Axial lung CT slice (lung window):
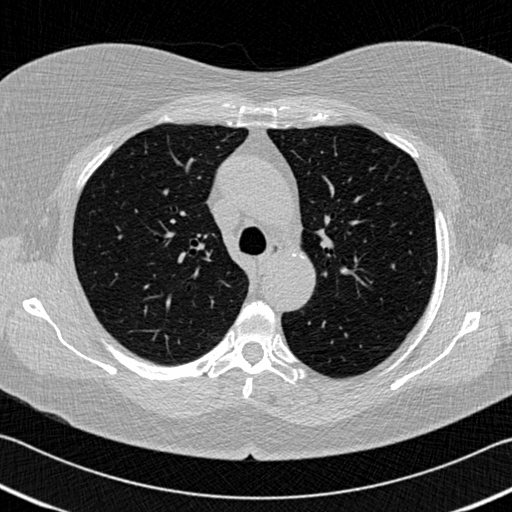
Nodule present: no